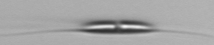
Label: Cylindrotheca